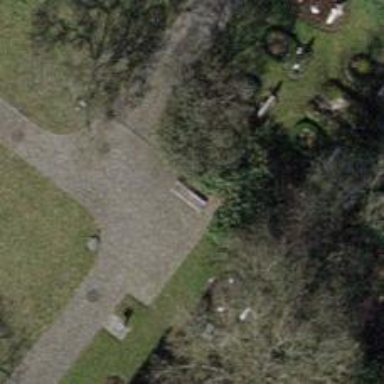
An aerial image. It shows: Brown bench in the vicinity.